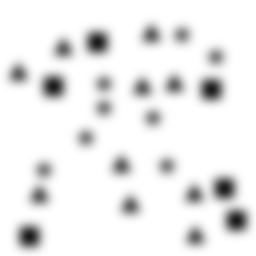
Squares: 6
Triangles: 10
Stars: 8
Total shapes: 24